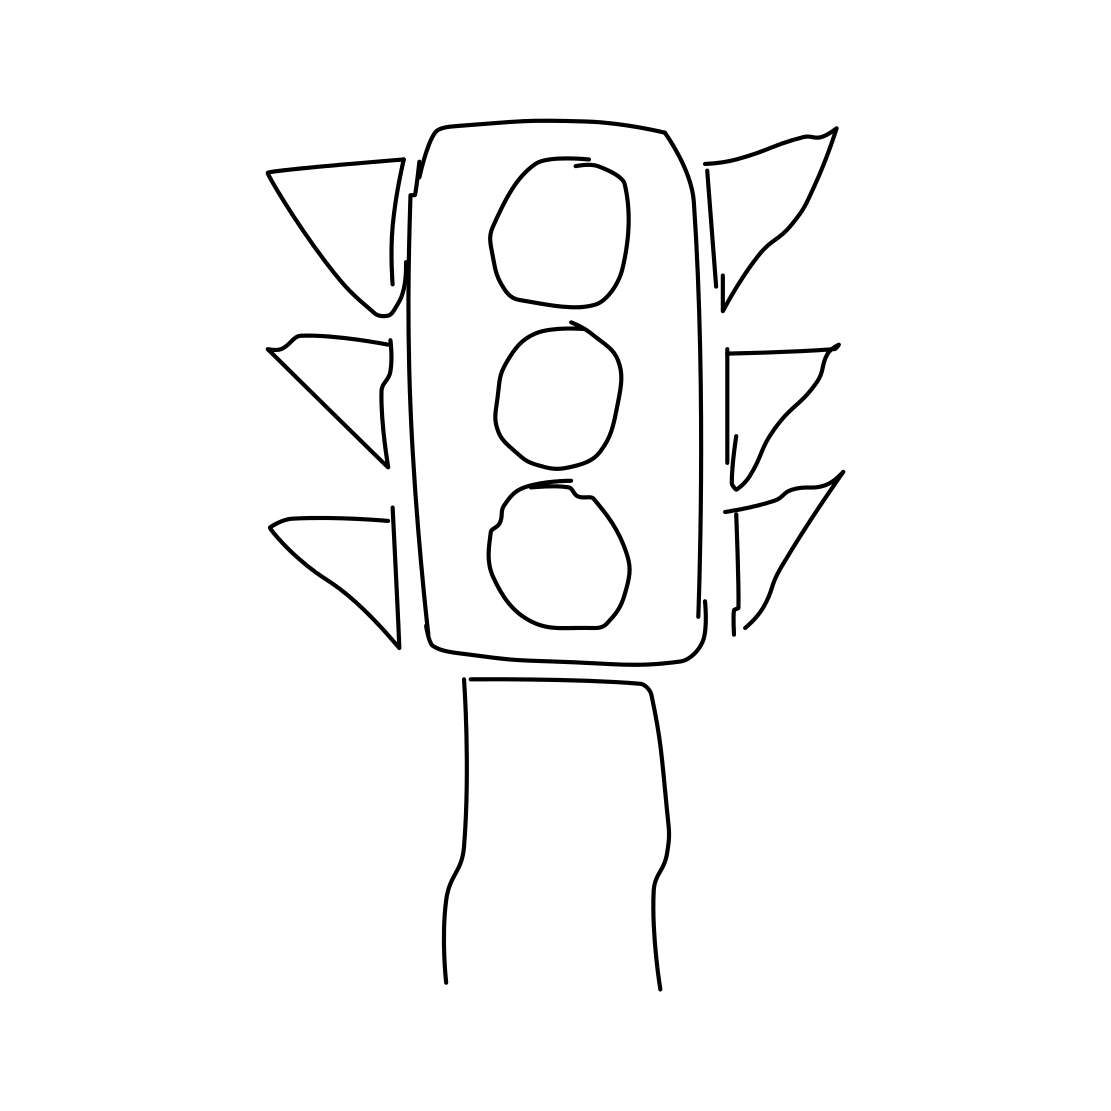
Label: traffic light